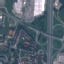
Land use / land cover: Highway